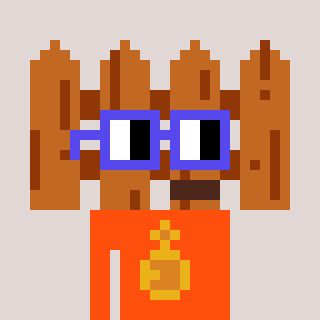
a pixel art character with square blue glasses, a fence-shaped head and a orange-colored body on a warm background